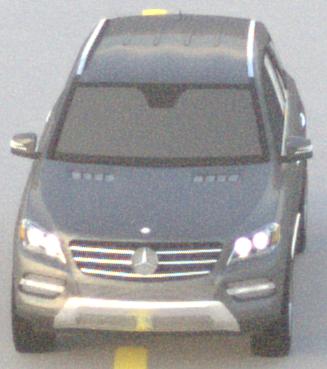
Make: Mercedes-Benz
Model: ML 350
Detailed model: M-Class (166)
Model produced from: 2011/11
Model produced until: 2014/10
Doors: 5
Color: gray
Road condition: dry road
Daytime: sunrise or sunset
Contrast: low contrast